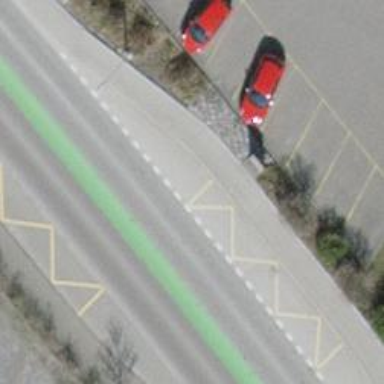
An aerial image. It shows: Public transport stop position.